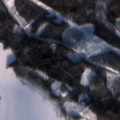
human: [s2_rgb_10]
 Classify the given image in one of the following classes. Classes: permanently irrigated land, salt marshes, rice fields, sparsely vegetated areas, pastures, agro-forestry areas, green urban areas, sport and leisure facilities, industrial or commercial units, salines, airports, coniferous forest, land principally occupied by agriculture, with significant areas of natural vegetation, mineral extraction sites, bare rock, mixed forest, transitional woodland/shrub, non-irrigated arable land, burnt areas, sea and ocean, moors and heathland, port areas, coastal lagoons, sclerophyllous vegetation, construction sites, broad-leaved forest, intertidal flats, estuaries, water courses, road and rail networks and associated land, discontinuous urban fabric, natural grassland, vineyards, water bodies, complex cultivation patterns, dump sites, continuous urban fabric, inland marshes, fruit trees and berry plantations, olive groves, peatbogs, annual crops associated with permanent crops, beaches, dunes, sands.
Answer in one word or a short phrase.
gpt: broad-leaved forest, mixed forest, transitional woodland/shrub, peatbogs